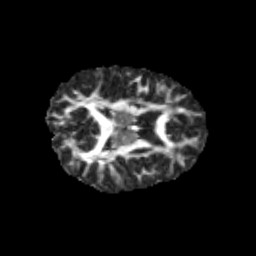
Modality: FA
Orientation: axial
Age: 10
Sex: male
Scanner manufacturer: siemens
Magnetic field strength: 3 T
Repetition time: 3.8 s
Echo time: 0.07 s